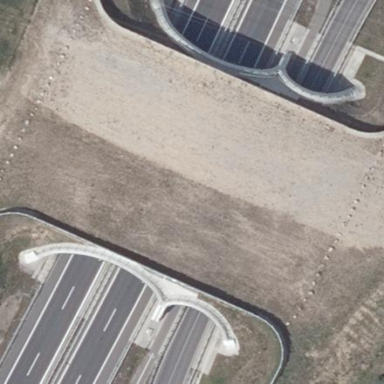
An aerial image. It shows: Wildlife crossing bridge.